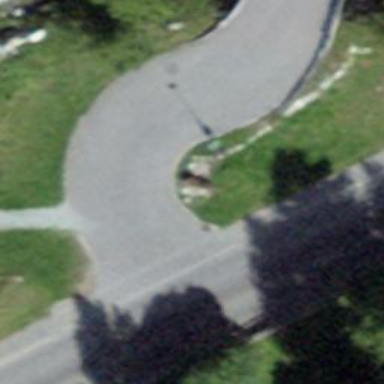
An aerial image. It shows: Bench.